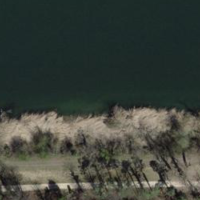
EUNIS habitat code: 15
Species observed at this site:
Anacamptis pyramidalis